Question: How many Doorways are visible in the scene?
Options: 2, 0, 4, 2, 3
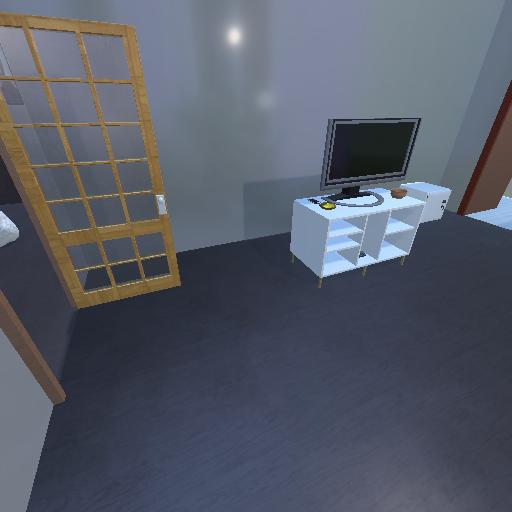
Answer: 2